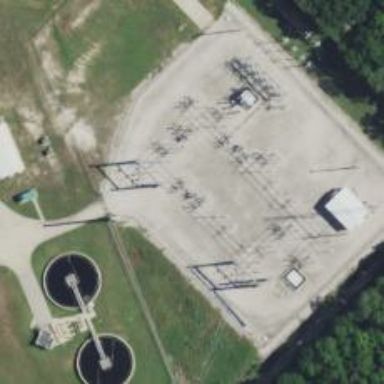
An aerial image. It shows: Switch for power supply.